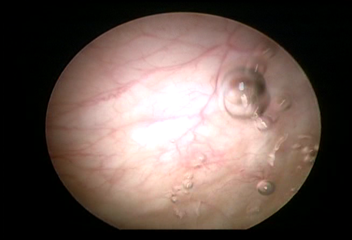
Modality: WLC
Class: Normal mucosa
Bladder cancer association: No